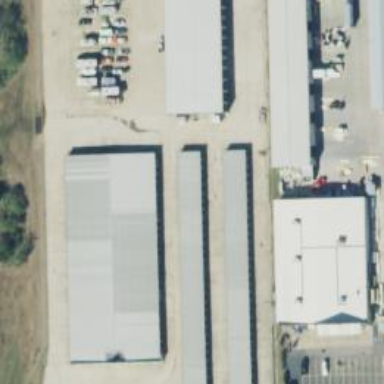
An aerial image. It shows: Storage rental shop.